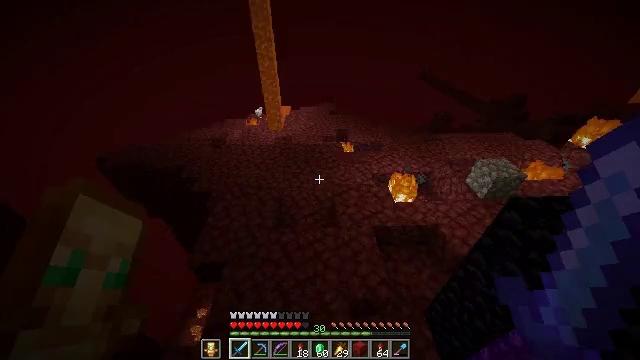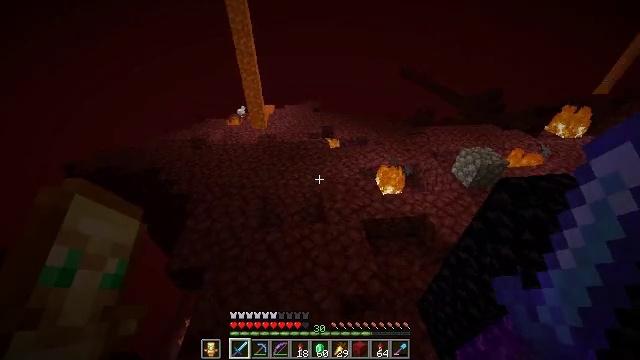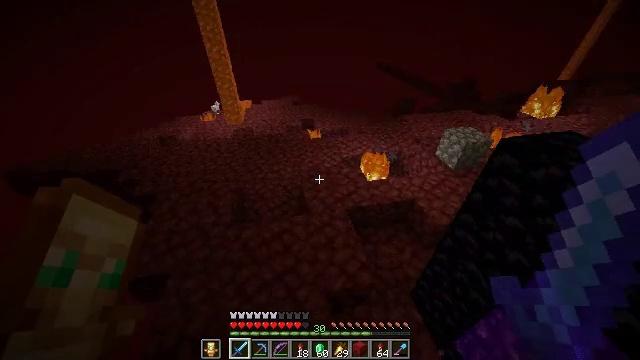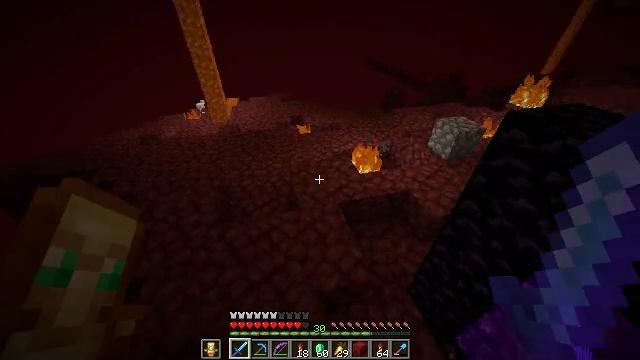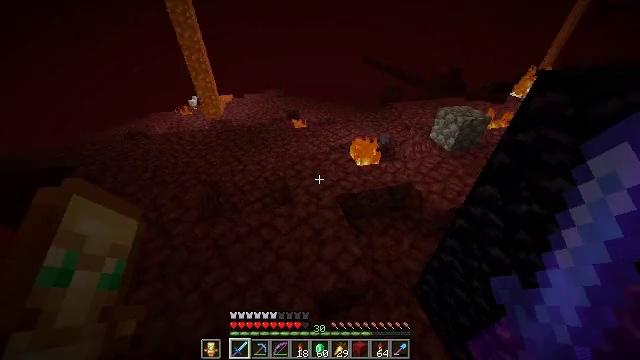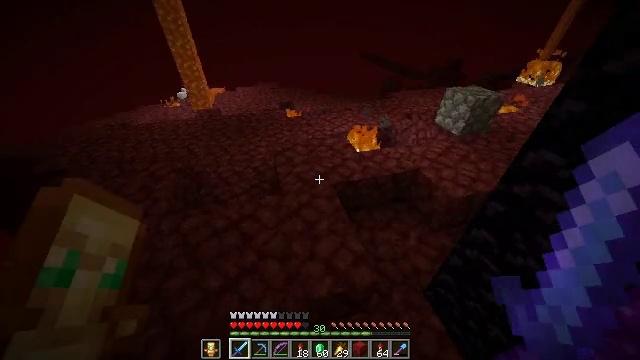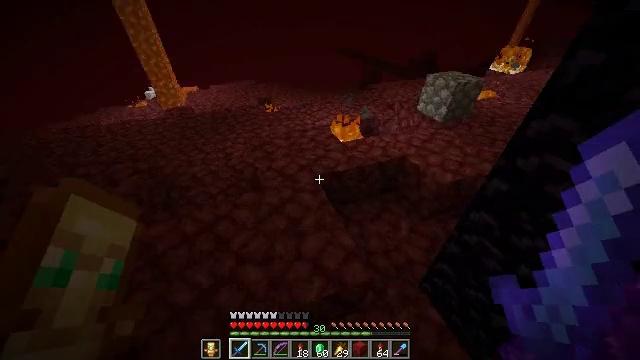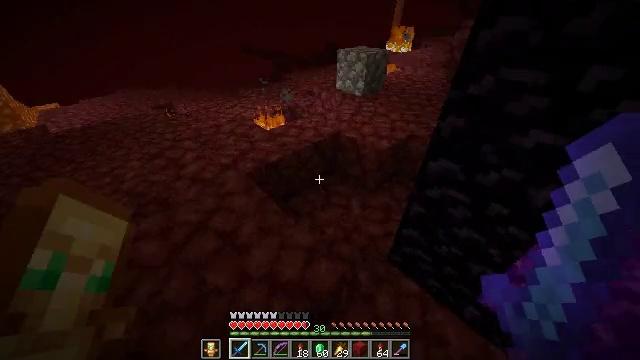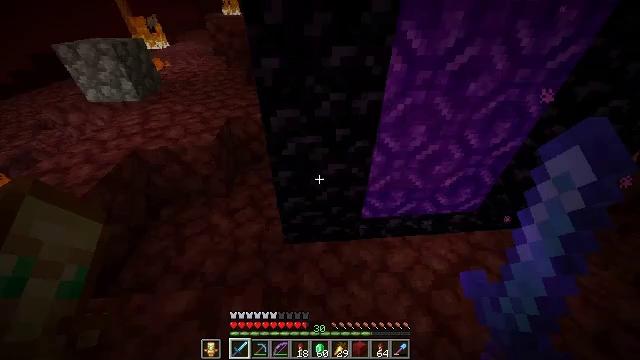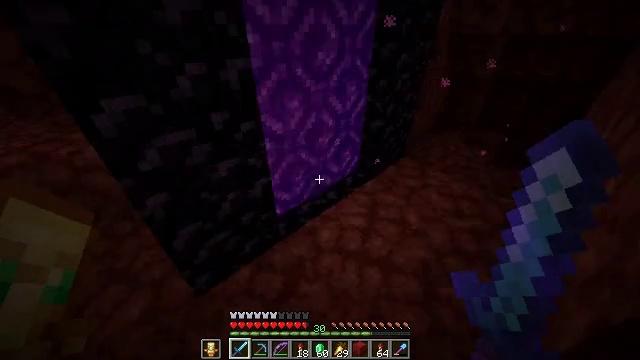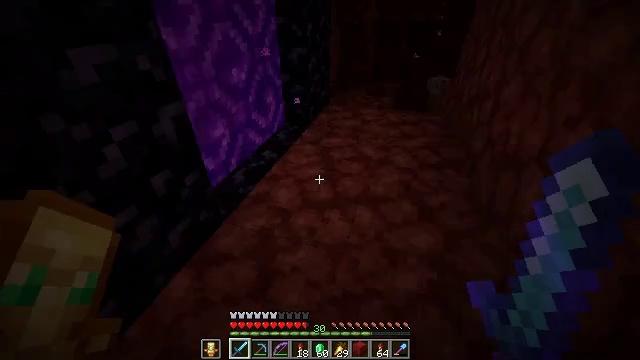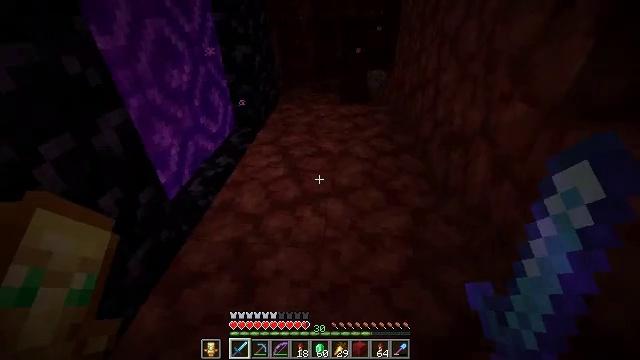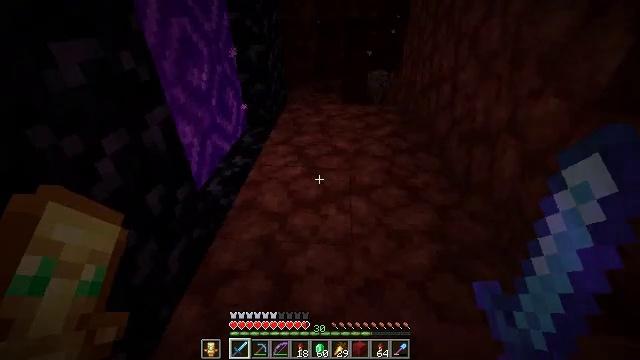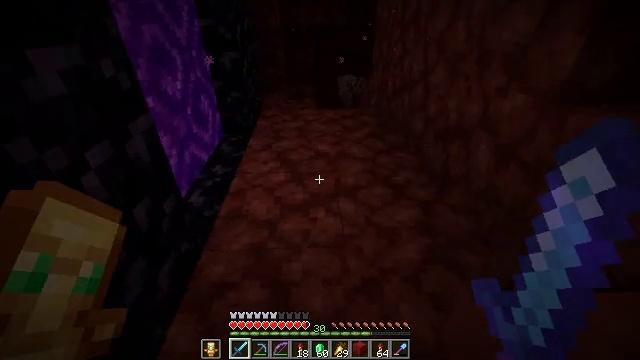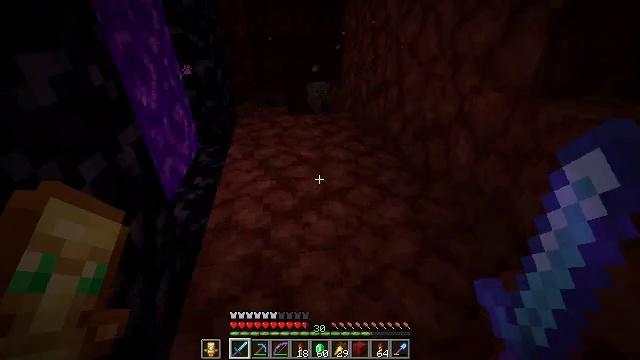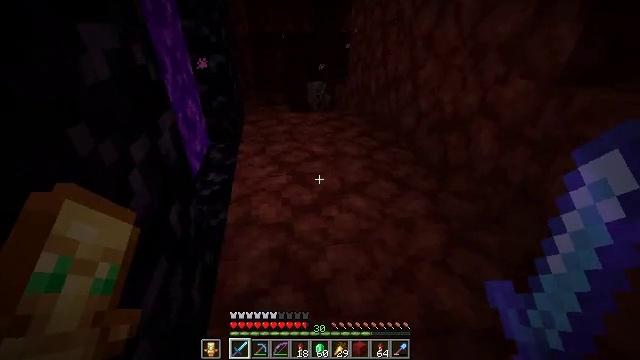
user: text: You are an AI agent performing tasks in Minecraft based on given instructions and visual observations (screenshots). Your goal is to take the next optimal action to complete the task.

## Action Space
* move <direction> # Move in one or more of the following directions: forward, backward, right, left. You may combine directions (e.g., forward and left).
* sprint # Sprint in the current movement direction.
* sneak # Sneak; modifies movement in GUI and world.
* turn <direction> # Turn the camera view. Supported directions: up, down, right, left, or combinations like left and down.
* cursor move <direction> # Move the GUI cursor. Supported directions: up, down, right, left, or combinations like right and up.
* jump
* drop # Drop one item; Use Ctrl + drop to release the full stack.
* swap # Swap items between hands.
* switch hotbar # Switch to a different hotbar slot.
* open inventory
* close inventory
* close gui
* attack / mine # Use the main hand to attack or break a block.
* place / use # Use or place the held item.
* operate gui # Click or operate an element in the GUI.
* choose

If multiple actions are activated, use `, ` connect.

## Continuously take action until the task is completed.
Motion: motion action
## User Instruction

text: Gather sugar cane for crafting.
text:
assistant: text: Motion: move forward, turn right
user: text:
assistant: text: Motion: move forward, turn right
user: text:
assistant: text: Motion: move forward, turn right
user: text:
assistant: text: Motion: move forward
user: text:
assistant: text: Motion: move forward
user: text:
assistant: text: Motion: move forward, turn right
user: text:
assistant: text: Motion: move forward, turn right
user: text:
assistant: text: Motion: turn right
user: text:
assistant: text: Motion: turn right and up
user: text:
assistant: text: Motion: turn right
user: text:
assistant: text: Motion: turn right
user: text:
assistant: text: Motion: turn right
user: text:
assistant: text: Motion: turn right and up
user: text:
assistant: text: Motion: turn right and up
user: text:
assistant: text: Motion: move forward
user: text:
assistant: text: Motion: move forward, turn left
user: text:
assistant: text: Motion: move forward, turn left and up
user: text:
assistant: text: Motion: move forward, turn left
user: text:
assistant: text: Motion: move forward, turn left
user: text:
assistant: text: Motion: move forward, turn left
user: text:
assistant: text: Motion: move forward
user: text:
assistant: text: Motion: move forward
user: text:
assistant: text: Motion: move forward
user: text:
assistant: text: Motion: move forward
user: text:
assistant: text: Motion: move forward
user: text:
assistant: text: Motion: move forward, turn left
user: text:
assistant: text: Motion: move forward, turn left and up
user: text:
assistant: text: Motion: move forward, turn left
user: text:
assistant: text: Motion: move forward, turn left
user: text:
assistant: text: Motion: move forward, turn left and up